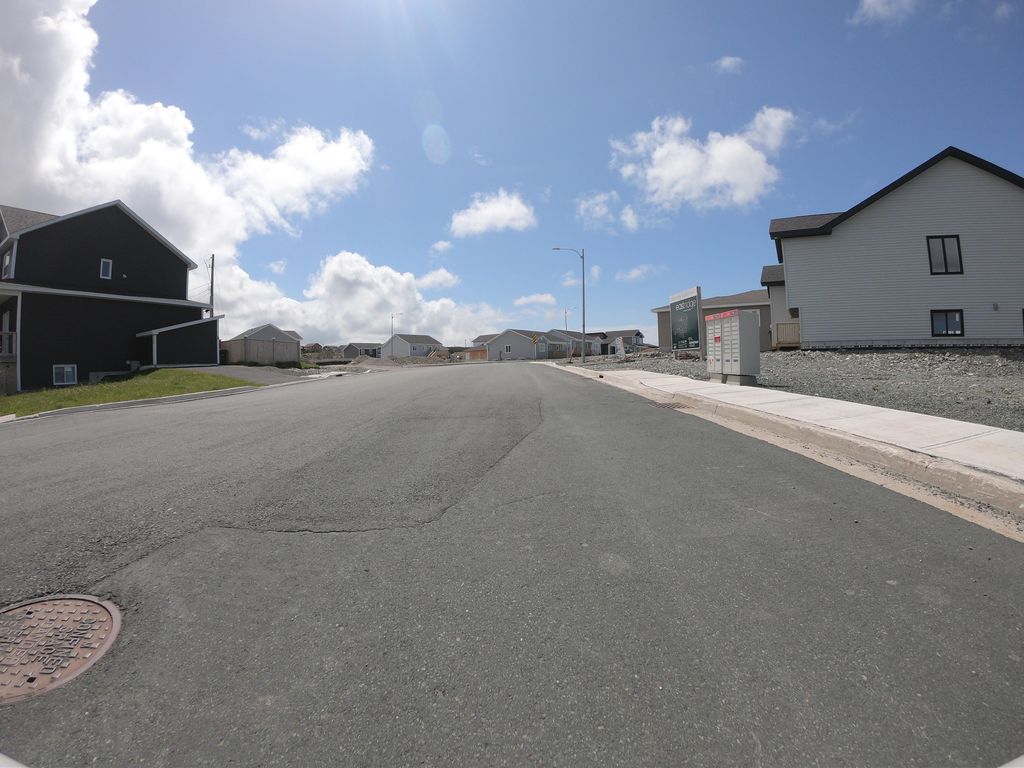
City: st_johns